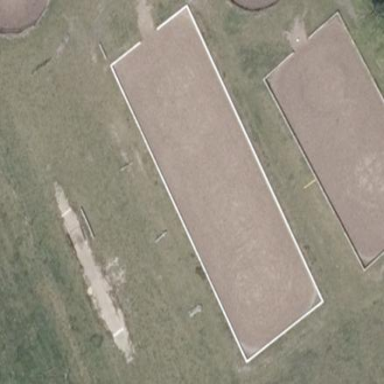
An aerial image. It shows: Equestrian pitch on the ground.